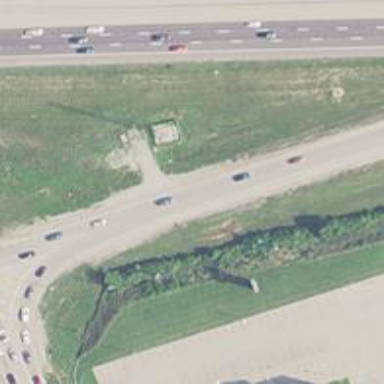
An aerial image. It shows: Motorway link with onramp.